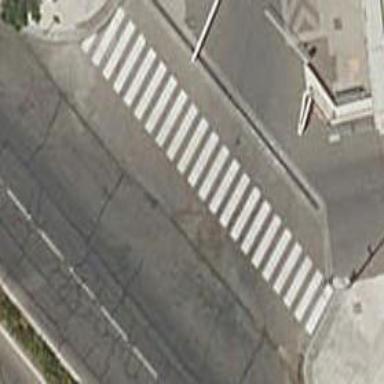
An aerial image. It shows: Unmarked road crossing.